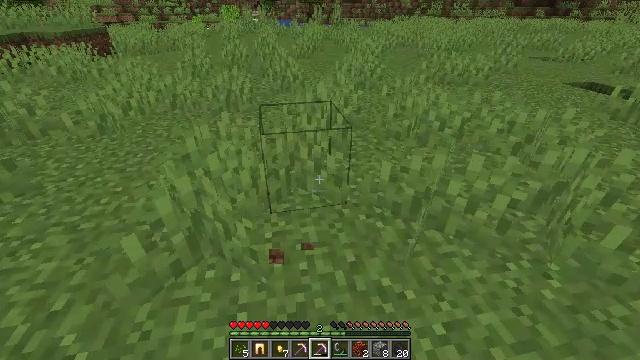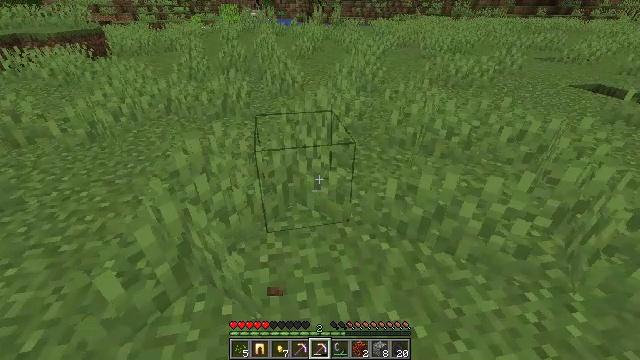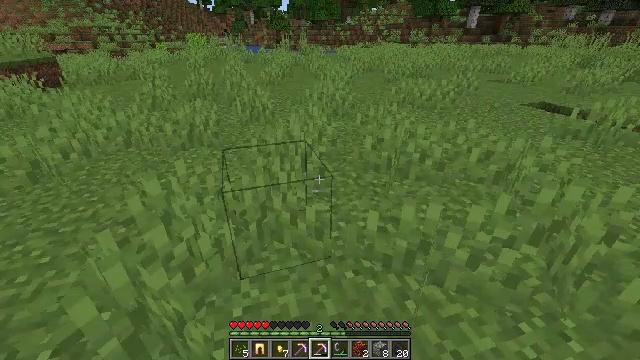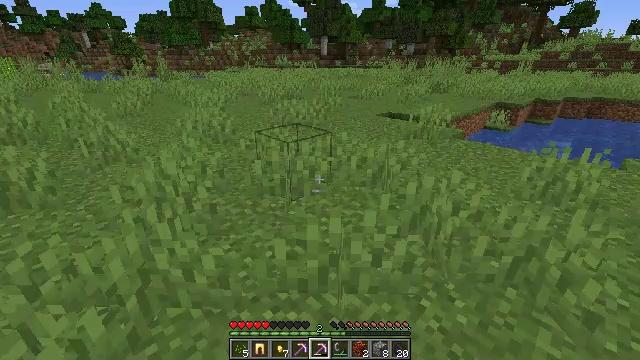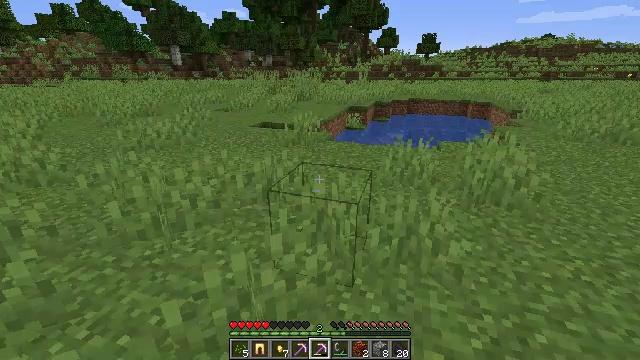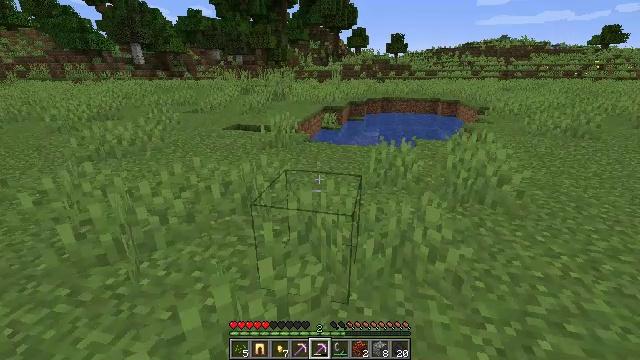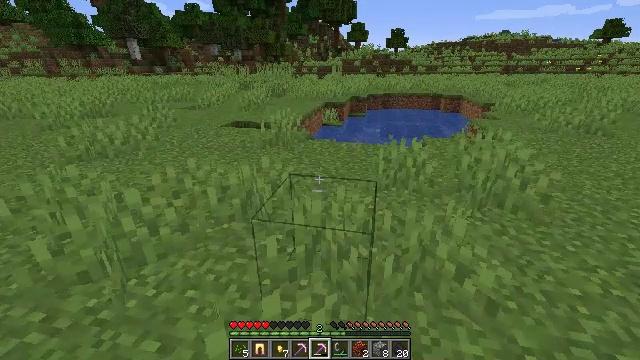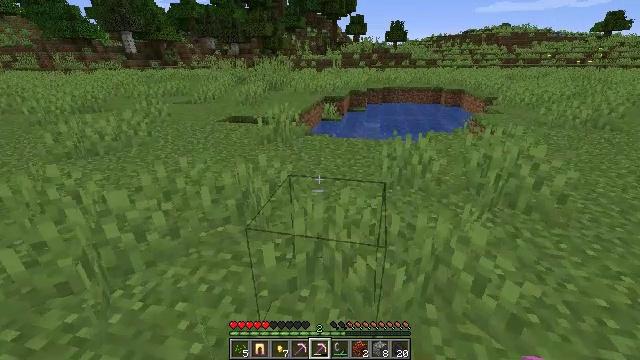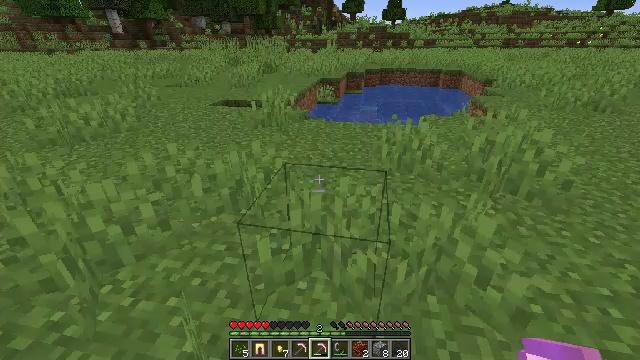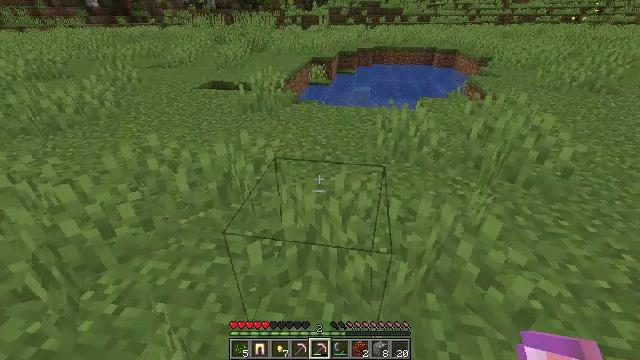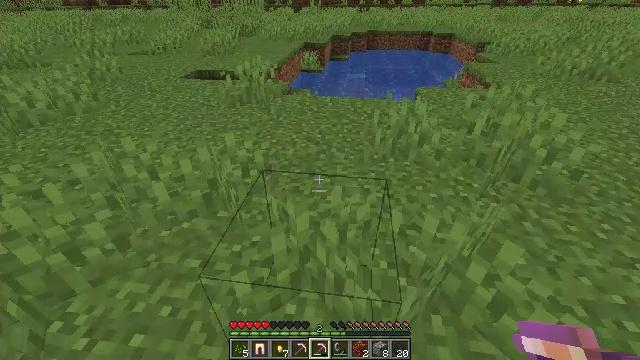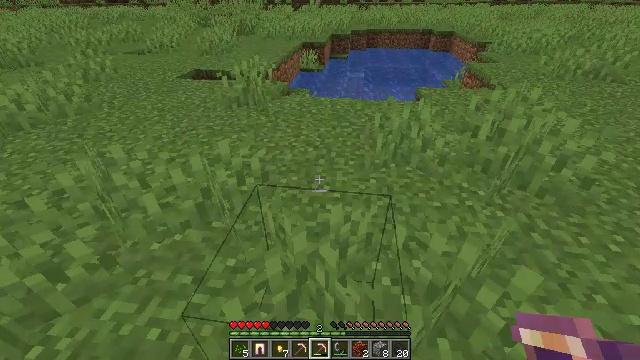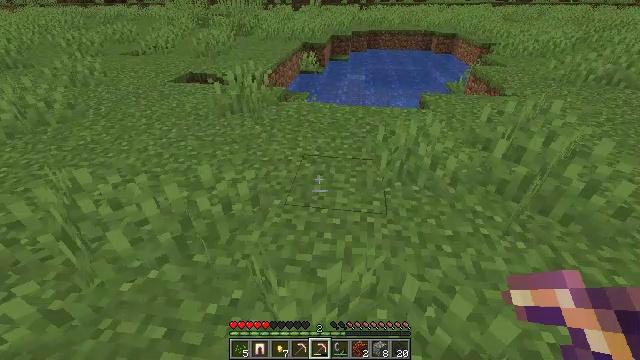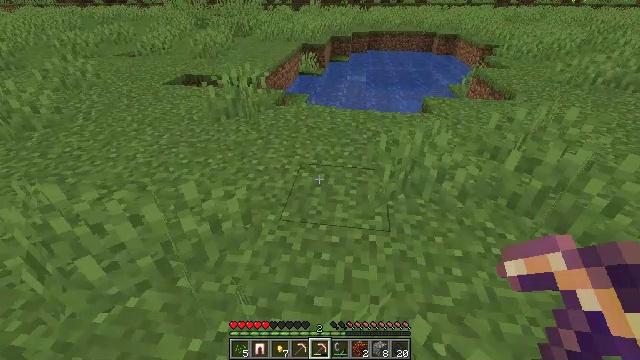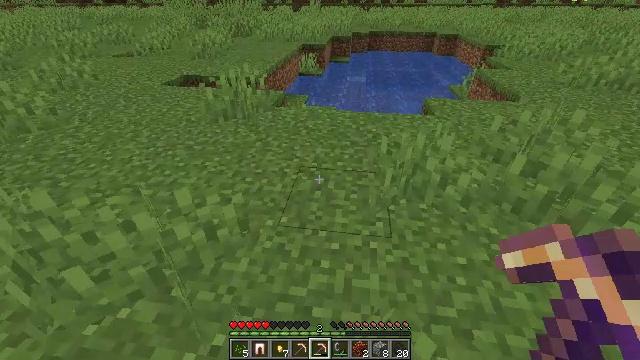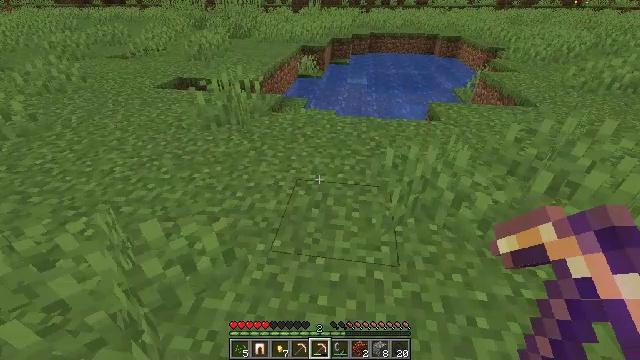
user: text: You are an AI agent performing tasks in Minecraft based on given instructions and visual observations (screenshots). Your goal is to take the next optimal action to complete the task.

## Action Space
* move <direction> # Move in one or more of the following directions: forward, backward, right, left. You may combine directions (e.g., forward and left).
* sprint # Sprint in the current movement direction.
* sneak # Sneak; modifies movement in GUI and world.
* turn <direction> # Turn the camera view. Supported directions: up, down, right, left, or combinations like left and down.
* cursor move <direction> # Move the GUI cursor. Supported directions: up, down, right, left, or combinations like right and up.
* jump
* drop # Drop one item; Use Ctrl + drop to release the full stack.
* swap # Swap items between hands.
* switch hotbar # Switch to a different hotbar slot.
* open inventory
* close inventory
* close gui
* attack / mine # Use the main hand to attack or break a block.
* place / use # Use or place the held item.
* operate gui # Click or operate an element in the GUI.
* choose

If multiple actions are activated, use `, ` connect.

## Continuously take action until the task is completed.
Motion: motion action
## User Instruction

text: Collect the grass from the surface.
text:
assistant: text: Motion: move forward
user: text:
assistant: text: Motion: move forward, turn right and up
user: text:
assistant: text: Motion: move forward, turn right and up
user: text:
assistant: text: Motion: move forward, turn right and up
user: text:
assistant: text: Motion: move forward, turn right
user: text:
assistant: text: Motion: move forward, turn down
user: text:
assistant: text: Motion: move forward, turn down
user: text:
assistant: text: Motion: move forward, turn down
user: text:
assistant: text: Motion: move forward, turn right and down
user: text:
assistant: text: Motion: move forward, turn right and down
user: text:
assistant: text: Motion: move forward
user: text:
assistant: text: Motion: move forward
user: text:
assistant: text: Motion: move forward
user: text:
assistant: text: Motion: move forward
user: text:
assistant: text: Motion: move forward
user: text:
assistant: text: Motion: move forward
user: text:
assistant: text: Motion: move forward
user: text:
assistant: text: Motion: move forward
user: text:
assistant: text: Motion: move forward, turn left
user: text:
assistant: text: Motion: move forward, turn left and up
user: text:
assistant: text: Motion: move forward, turn left and up
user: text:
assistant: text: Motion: move forward, turn left and up
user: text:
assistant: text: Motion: move forward, turn left and up
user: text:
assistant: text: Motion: move forward, turn left and up
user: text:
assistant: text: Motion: move forward, turn right and up
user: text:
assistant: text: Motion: move forward, turn right and up
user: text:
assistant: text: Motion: move forward
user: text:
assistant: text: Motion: move forward
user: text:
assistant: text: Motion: move forward
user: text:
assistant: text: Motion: move forward